Field crop: maize
Growth stage: 2
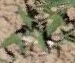
Species: atriplex